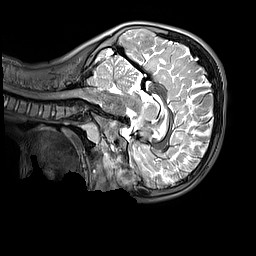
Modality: T2w
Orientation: sagittal
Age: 10
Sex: male
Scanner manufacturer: siemens
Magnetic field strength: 3 T
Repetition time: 3.2 s
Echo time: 0.408 s